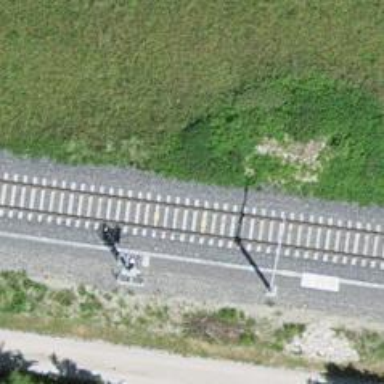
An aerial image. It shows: Railway signal.